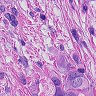
Metastatic tissue present: yes